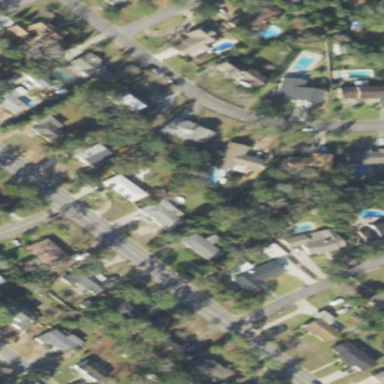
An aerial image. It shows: Residential area consisting of single-family homes.